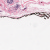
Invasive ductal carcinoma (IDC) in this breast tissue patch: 0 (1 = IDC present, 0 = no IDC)